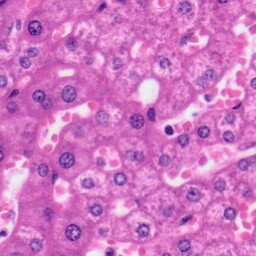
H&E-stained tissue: Liver